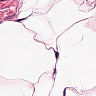
Metastatic tissue present: no